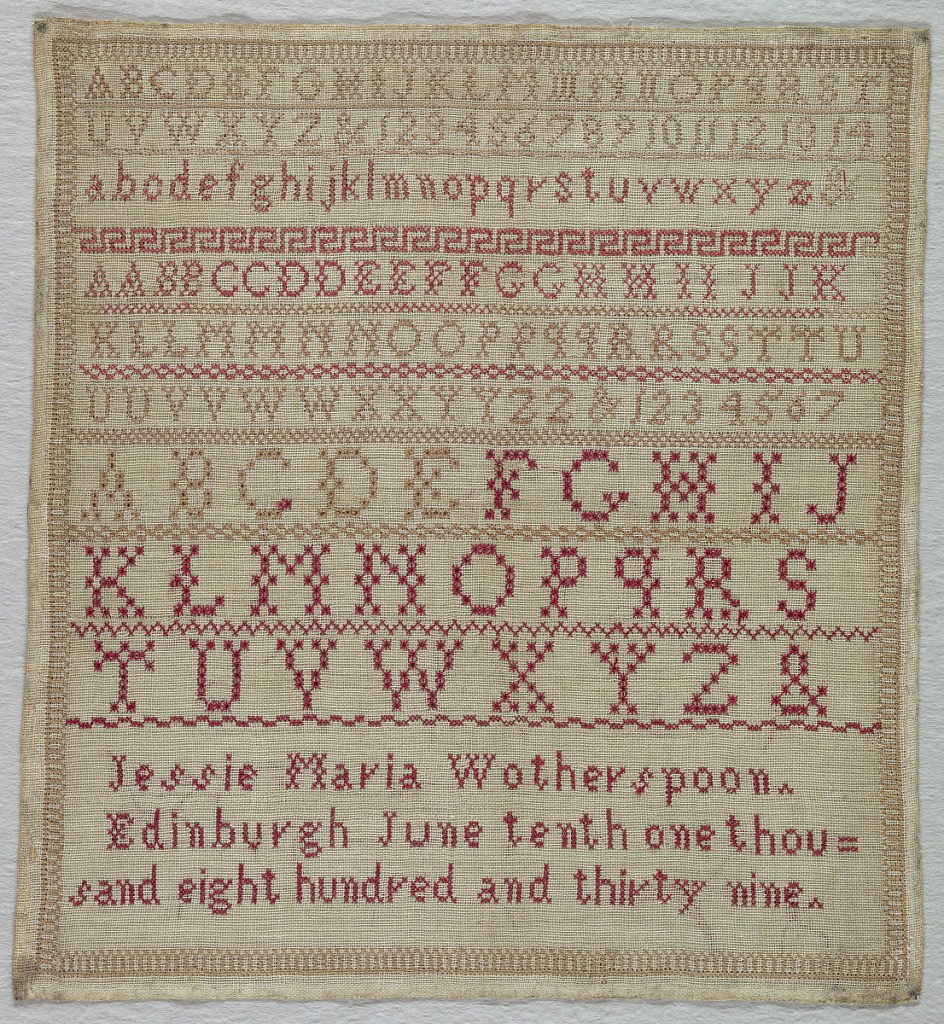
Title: Sampler
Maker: Jessica Maria Wotherspoon, Scottish
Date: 1839
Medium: silk embroidery on cotton foundation Technique: embroidered in cross, back, eyelet, and cross over cross stitches on plain weave foundation
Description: Alphabets and numerals in bands of red and brown followed by "Jessie Maria Wotherspoon.  Edinburgh June tenth one thousand eight hundred and thirty nine."